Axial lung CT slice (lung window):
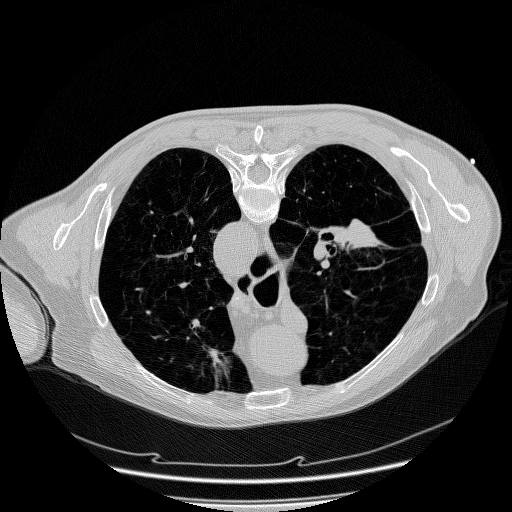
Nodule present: no